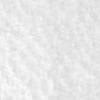
Label: no_change